Question: I've implemented a reasonably good optimizing compiler (for a toy language), and have come across a rather puzzling scenario. I can take an input file and produce assembly from it, so in that respect the "compiler" is finished. If I take that assembly file assemble it with NASM and link it to my runtime support library with G++ (the runtime needs libstdc++), I get a working executable, with no errors. However, I'd like to be able to compile to an executable in one command, so I added some calls to 'system' to my compiler, passing the EXACT SAME COMMANDS as I was using in bash. When I run the compiler, it seems to assembly properly, but the linking step (again, using g++) fails with an 'undefined reference to main'. Confused, I attempted to link manually (without reassembling, so I was using the object file produced by the NASM run with 'system', and received the same error. If I reassemble using the new compiler's assembly output, I have no problems, which has led be to believe that NASM is the problem. Like I said, the commands are exactly the same (I literally copied and pasted them just to make sure after the first time). Is this environment variables or something? What's going on?
EDIT:
I manually assembled an object file, again using the same command as the one in the compiler, and I did a vim diff between the two. The compiler-generated one seems to only contain the ELF header.
EDIT 2:
A screenshot of the diff
EDIT 3:
I tried using 'system' to call a Perl script that in turn would call NASM and G++, still no luck.
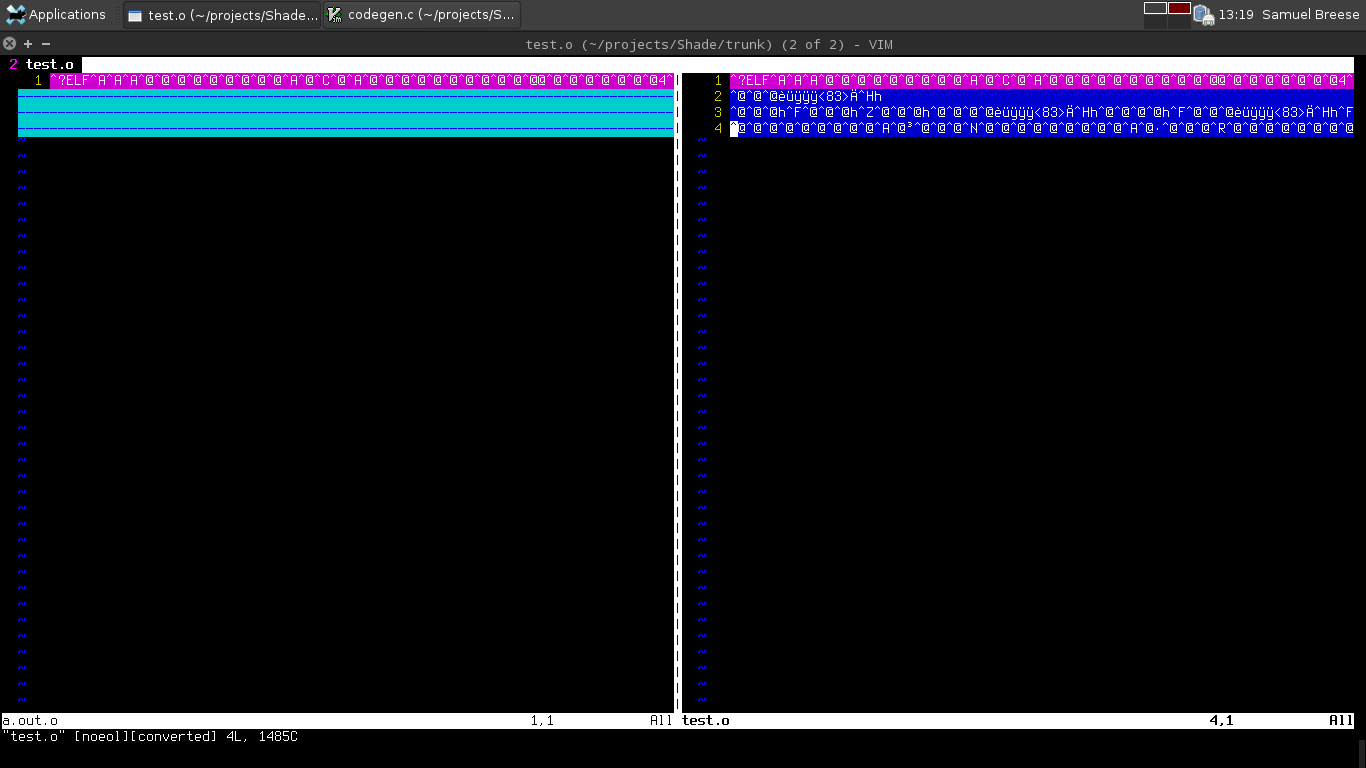
Answer: Fixed it! It was the file not being flushed due to a race condition. Thanks for all the help, much appreciated.